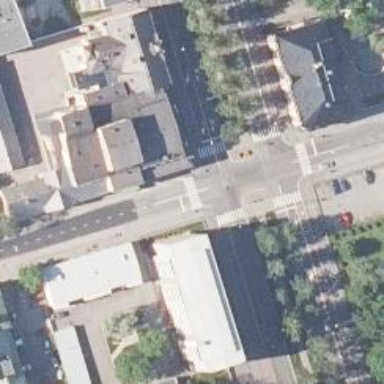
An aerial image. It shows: Crossing road.